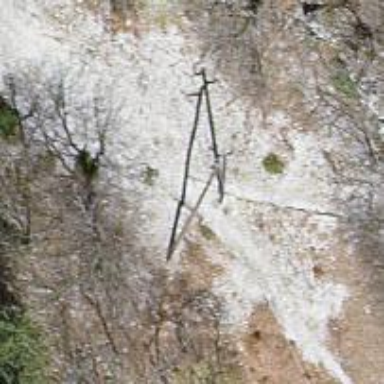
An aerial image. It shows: Power pole.